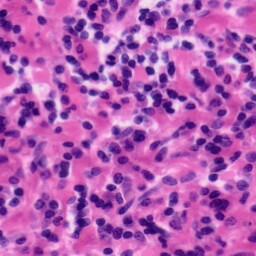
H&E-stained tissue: Tonsil